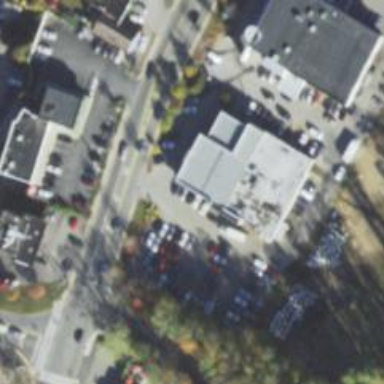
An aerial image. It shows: Building housing car shop.